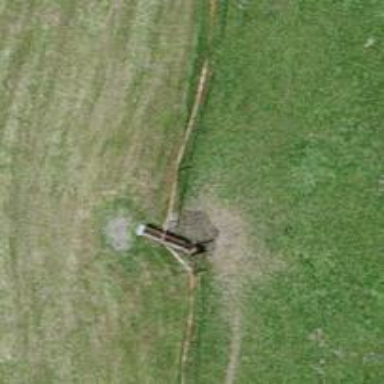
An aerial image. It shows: Watering place.